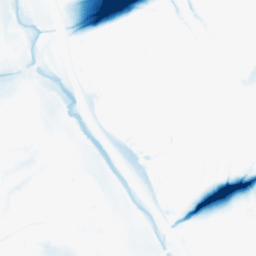
Category: morphological
Decomposition family: morphological_ellipse
Decomposition parameters: operation: closing
width: 50
height: 30
Upsampling method: quintic
Upsampling parameters: scale: 4
Upsampling scale: 4